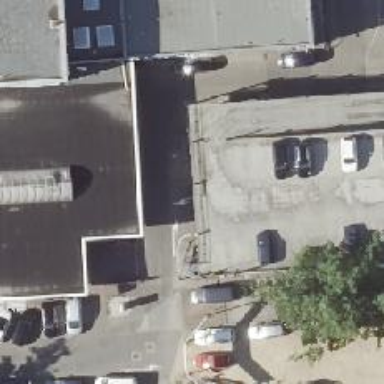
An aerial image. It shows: Parking entrance.